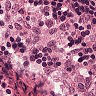
Metastatic tissue present: no